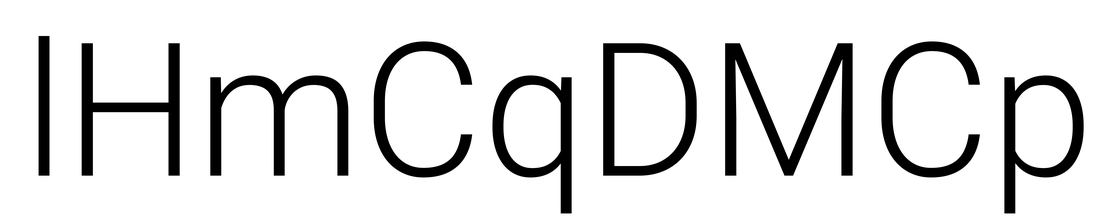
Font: Roboto_Light